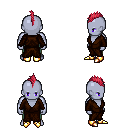
a pixel art fantasy rpg character, male body template, dark elf, purple skin, brown robe, teal pants, ruby red mohawk hairstyle, gold boots, four views (front, back, left, right), 2x2 character sprite sheet, small pixel art, hard edges, no anti-aliasing